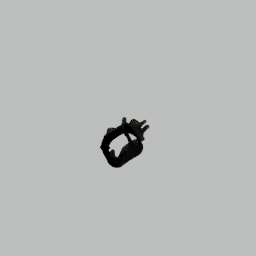
Label: people